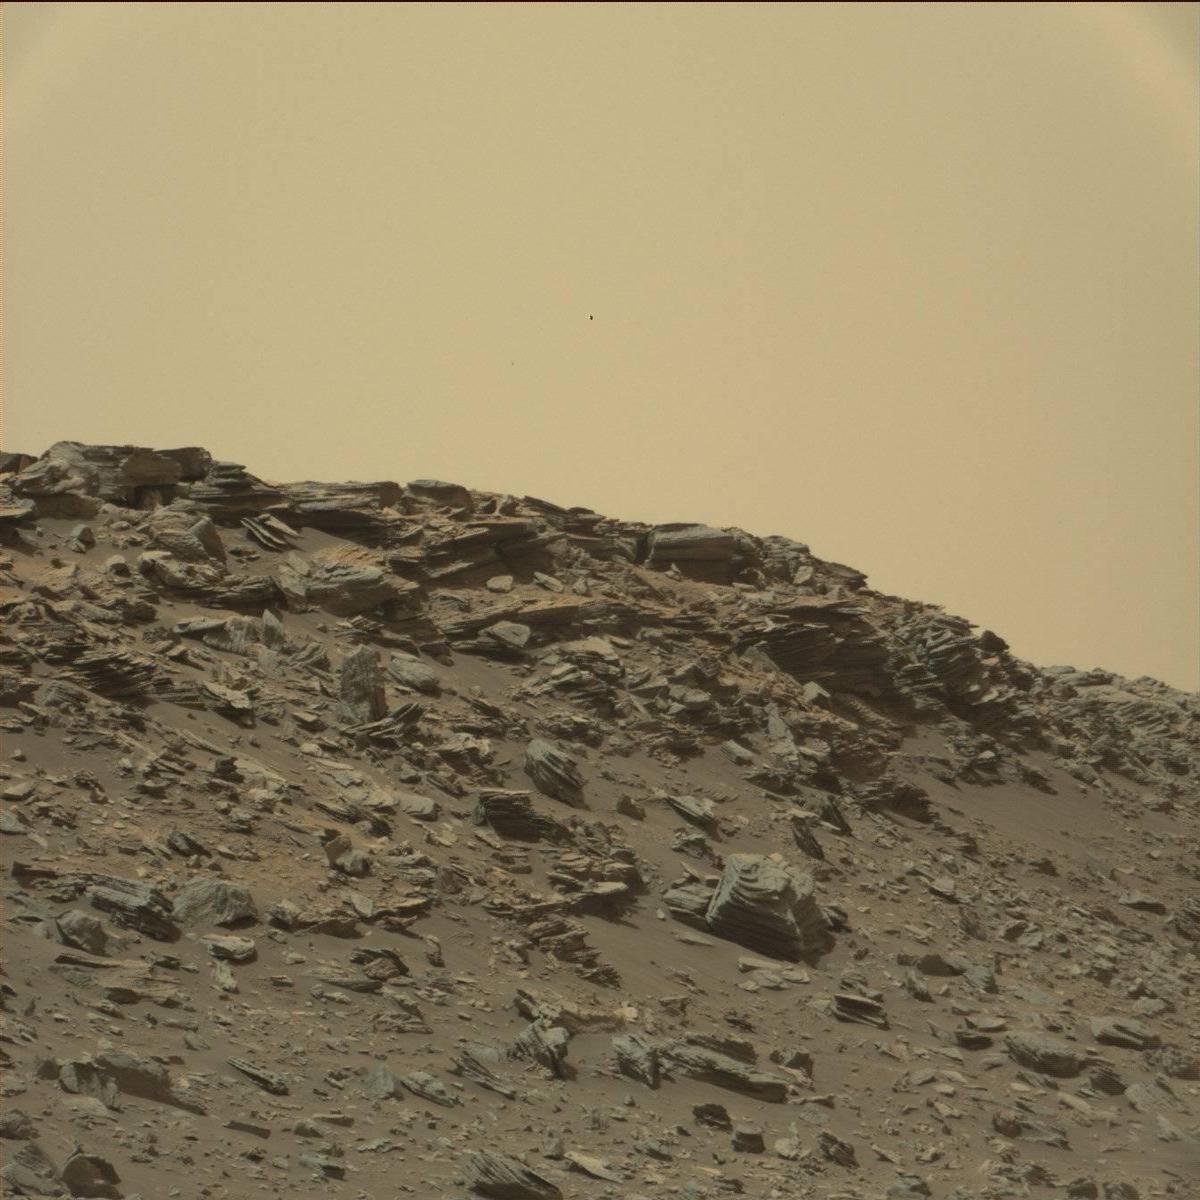
Terrain classes present: Bedrock, Rock, Sand / Soil, Sky